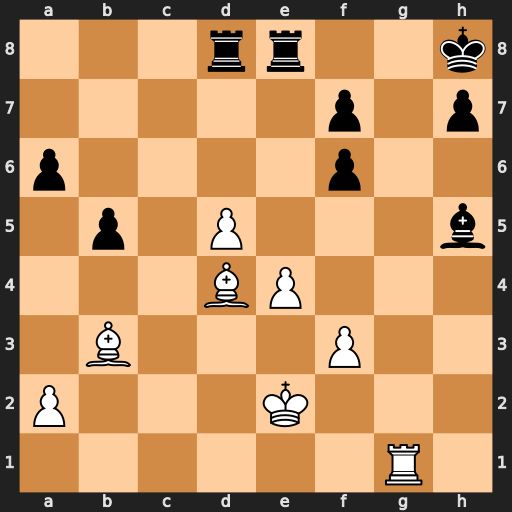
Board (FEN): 3rr2k/5p1p/p4p2/1p1P3b/3BP3/1B3P2/P3K3/6R1
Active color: w
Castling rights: -
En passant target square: -
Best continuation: Bxf6#